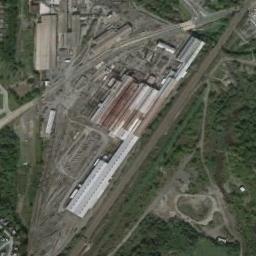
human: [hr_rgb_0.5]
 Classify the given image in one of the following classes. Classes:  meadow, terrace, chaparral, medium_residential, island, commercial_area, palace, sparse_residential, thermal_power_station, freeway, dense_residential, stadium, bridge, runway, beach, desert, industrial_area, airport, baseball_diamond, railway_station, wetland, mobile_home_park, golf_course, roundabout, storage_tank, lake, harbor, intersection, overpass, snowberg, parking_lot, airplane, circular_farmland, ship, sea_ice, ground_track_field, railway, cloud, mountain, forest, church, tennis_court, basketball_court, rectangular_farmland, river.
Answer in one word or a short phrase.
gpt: railway_station